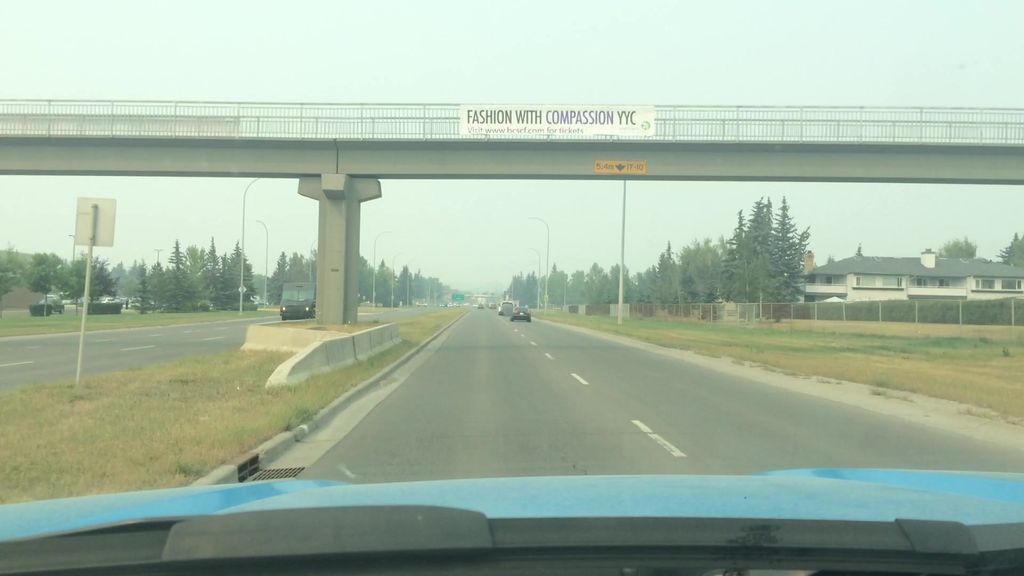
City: calgary